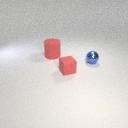
small blue metal sphere to the right of large red rubber cylinder